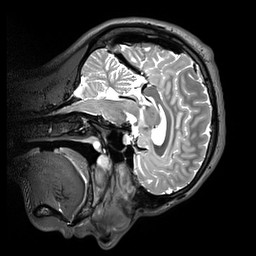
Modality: T2w
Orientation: sagittal
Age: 21
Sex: male
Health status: healthy
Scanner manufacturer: siemens
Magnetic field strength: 3 T
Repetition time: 3.2 s
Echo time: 0.412 s